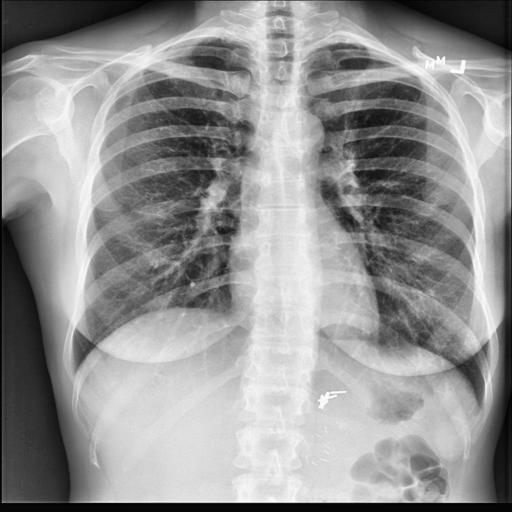
Finding: NORMAL